Interaction volume radius: 5 \u00c5
Interaction volume height: 15 \u00c5
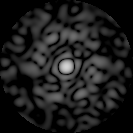
Disorder parameter: 0.7978